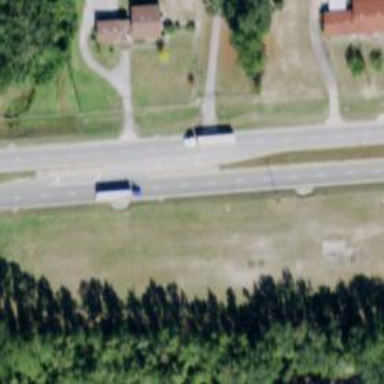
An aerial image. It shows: Asphalt dual carriageway categorized as trunk highway.